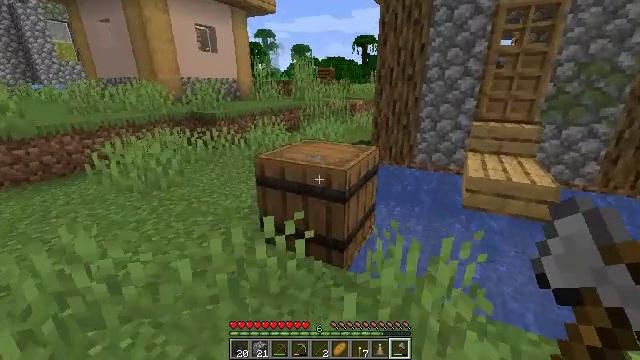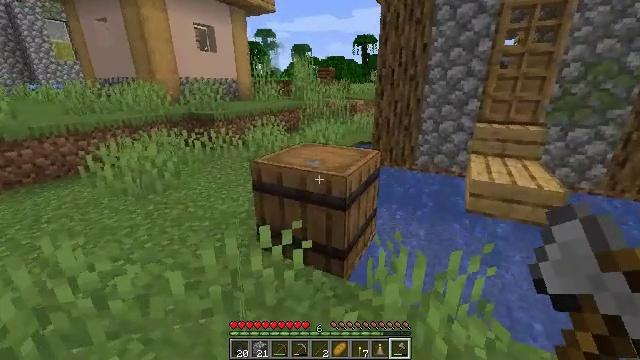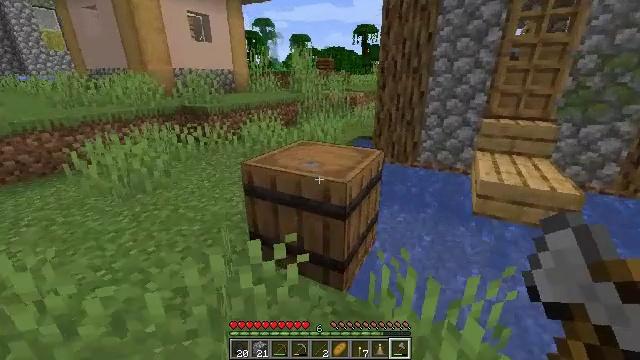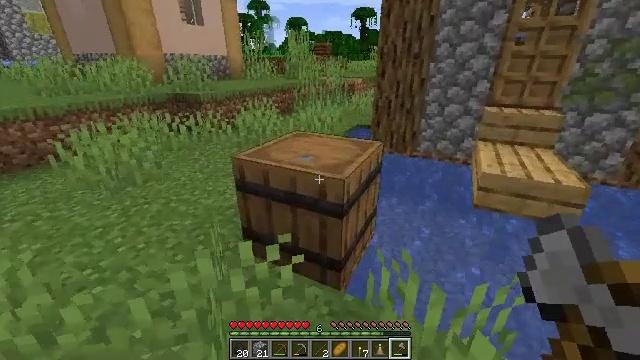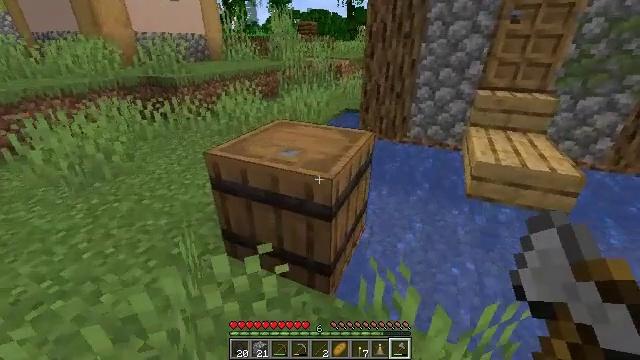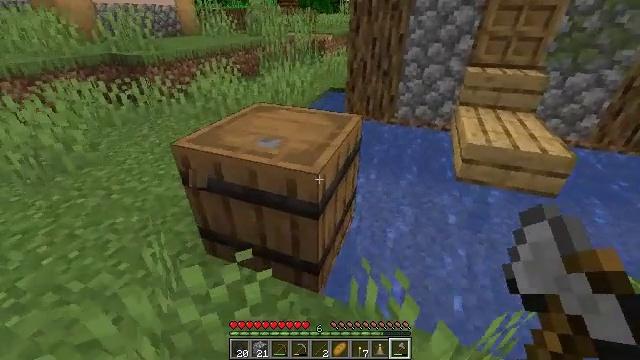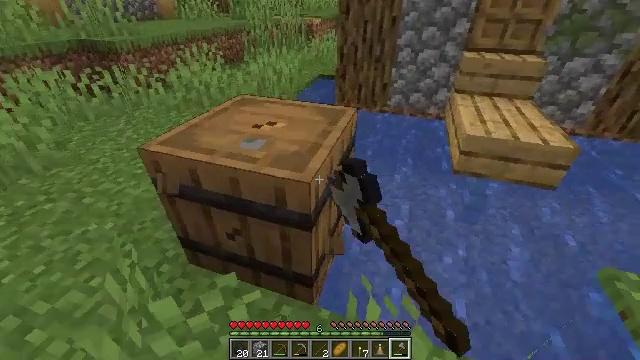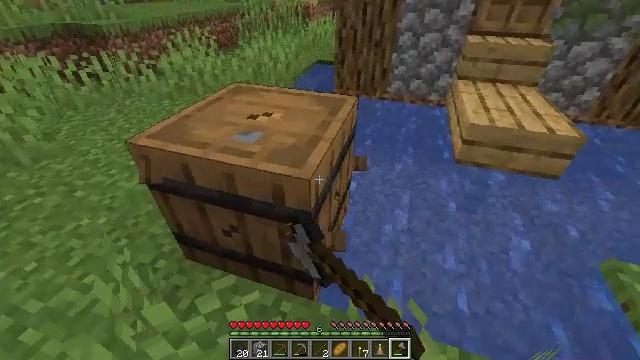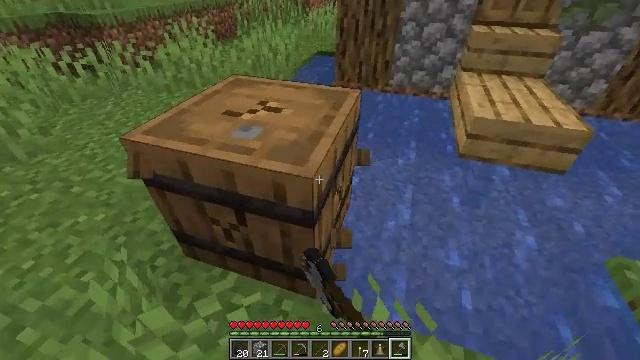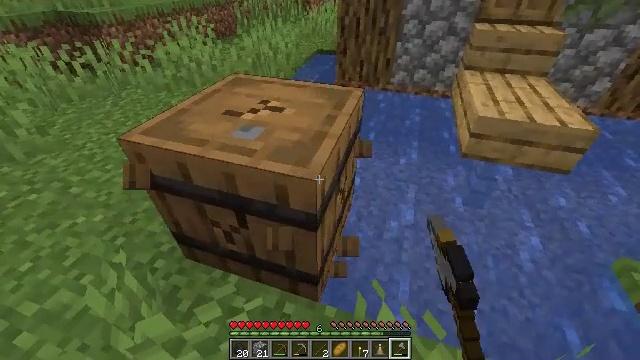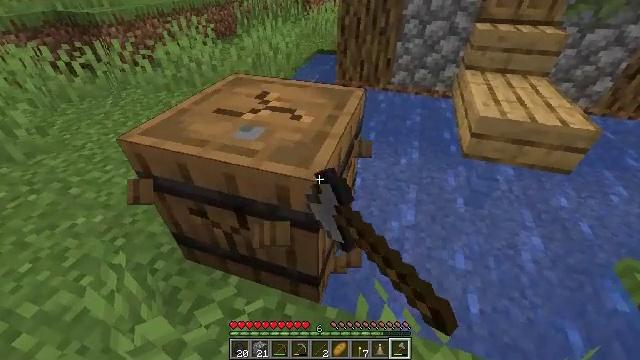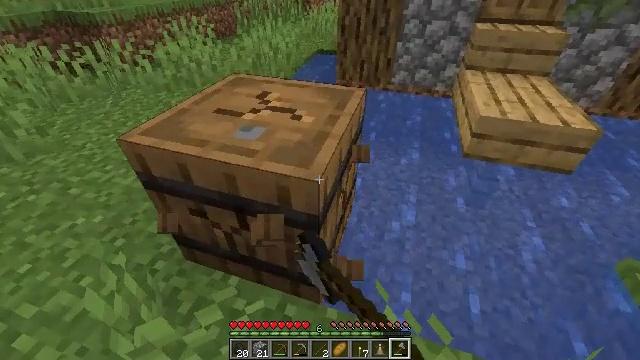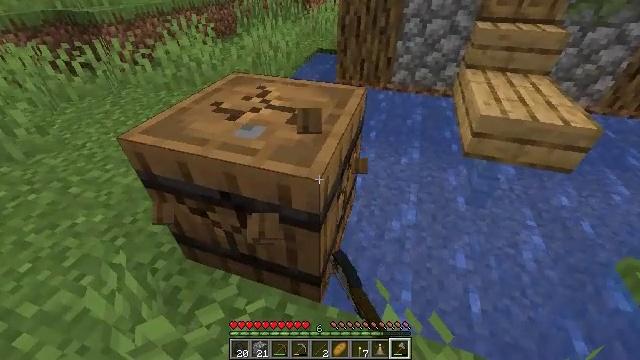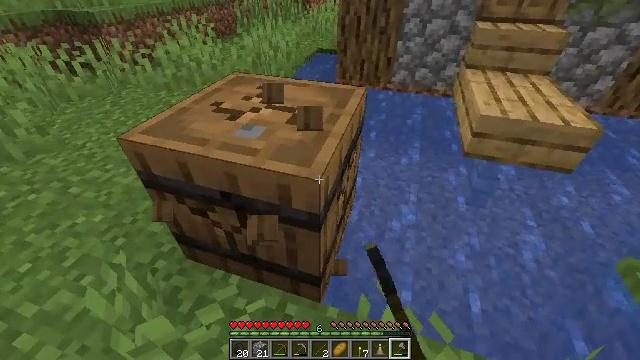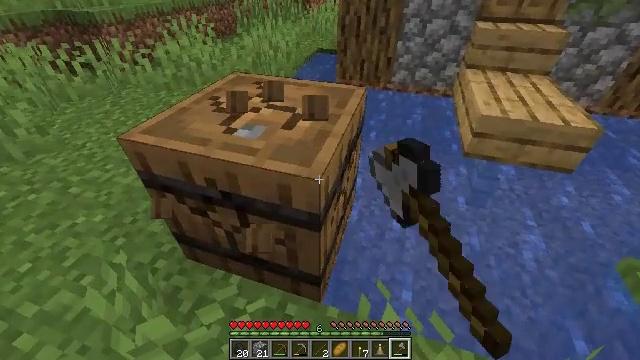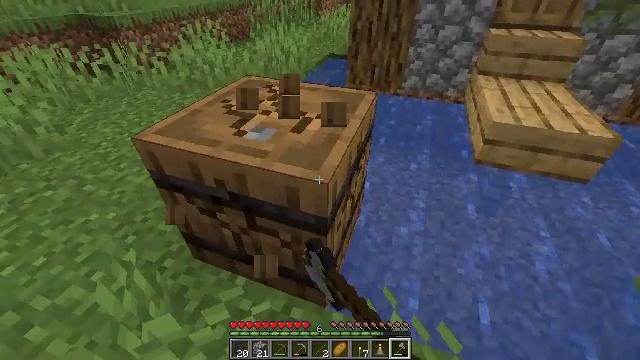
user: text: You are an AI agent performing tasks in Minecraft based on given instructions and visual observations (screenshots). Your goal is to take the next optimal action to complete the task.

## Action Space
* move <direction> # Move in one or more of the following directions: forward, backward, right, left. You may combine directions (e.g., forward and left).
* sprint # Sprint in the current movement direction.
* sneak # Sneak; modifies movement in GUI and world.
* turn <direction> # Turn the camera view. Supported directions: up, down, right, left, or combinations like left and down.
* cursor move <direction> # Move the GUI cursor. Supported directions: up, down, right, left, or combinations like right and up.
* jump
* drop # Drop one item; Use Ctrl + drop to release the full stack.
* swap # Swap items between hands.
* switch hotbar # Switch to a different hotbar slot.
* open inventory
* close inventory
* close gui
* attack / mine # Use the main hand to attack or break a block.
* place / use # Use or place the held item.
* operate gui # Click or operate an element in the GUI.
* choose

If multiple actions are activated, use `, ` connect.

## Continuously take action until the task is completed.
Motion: motion action
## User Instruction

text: Destroy the barrel to use elsewhere.
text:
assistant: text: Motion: move forward
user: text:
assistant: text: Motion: move forward, turn down
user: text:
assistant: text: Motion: move forward, turn down
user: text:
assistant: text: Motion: move forward, turn right and down
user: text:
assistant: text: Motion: move forward, turn right and down, attack / mine
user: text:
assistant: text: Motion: turn right and down, attack / mine
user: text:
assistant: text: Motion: turn down, attack / mine
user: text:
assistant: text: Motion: turn down, attack / mine
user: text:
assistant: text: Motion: attack / mine
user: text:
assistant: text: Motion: attack / mine
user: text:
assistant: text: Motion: attack / mine
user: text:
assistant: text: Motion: attack / mine
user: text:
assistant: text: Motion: attack / mine
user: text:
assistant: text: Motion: attack / mine
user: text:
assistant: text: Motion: turn left, attack / mine
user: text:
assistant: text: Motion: turn left and up, attack / mine
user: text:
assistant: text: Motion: turn left, attack / mine
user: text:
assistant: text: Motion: attack / mine
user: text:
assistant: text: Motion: attack / mine
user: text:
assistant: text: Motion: move forward, attack / mine
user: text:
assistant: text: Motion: move forward, attack / mine
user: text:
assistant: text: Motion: move forward, attack / mine
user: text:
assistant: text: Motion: move forward, turn down, attack / mine
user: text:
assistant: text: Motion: move forward, turn left and down, attack / mine
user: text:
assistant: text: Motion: move forward, turn down, attack / mine
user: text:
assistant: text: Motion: move forward, turn down, attack / mine
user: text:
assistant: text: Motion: move forward, turn left and down, attack / mine
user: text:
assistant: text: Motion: move forward, turn left and down, attack / mine
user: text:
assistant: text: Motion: attack / mine